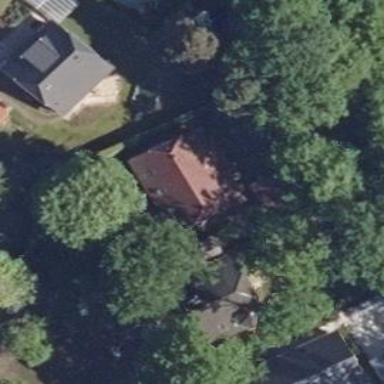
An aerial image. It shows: Simple house.